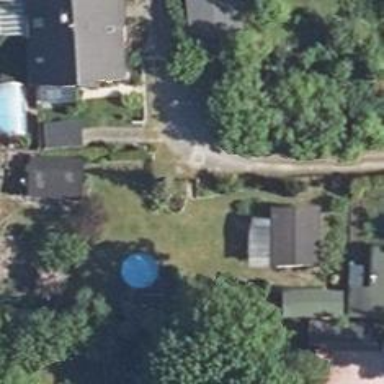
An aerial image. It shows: Driveway.